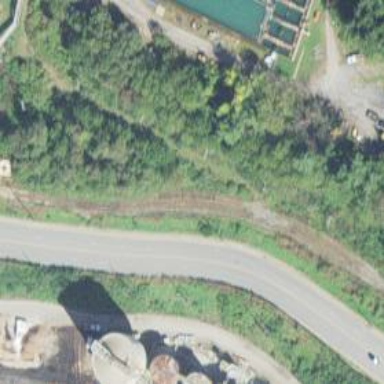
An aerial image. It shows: Rail spur service.